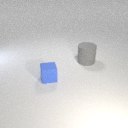
small blue rubber cube to the left of large gray rubber cylinder